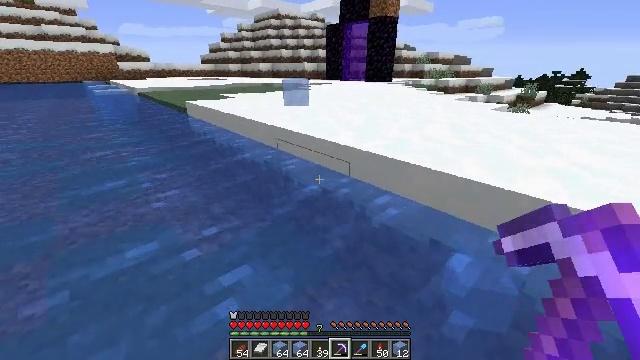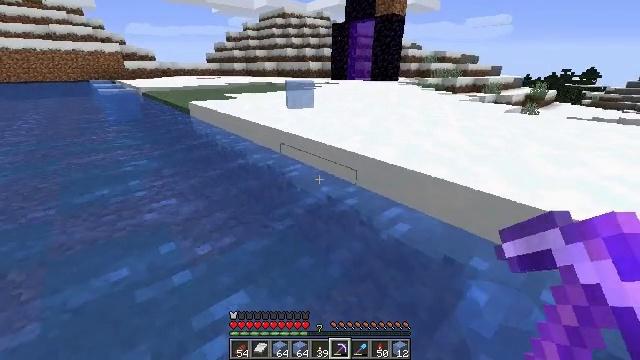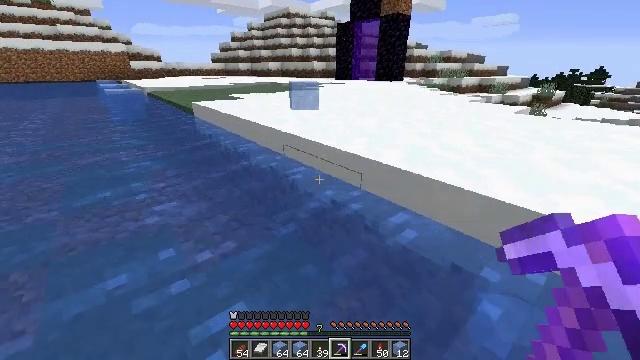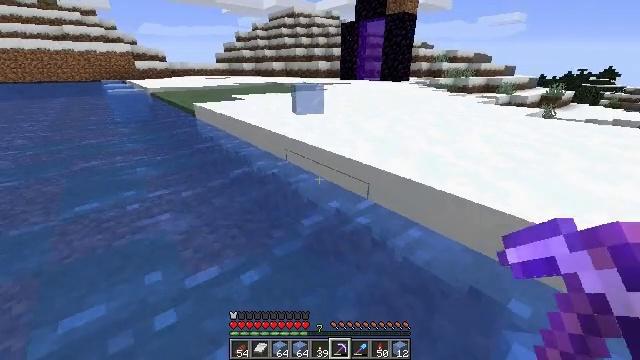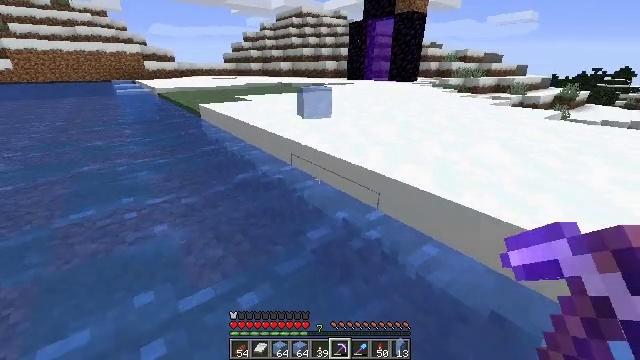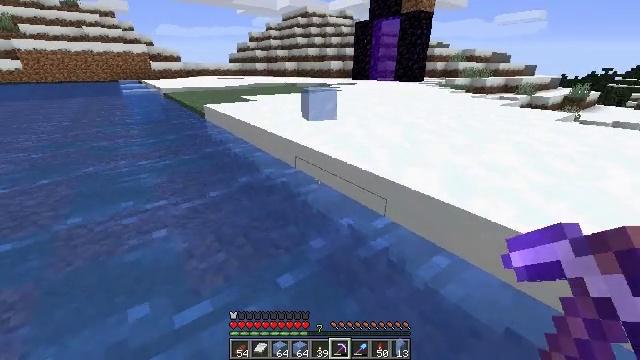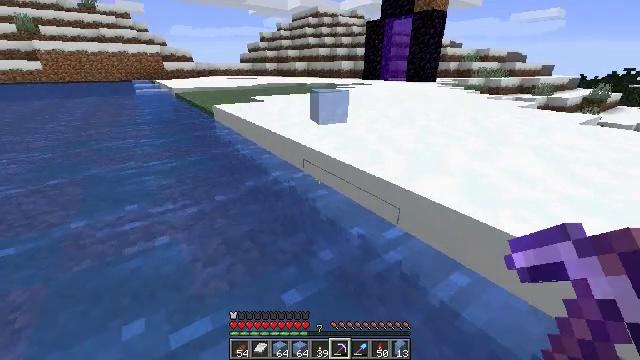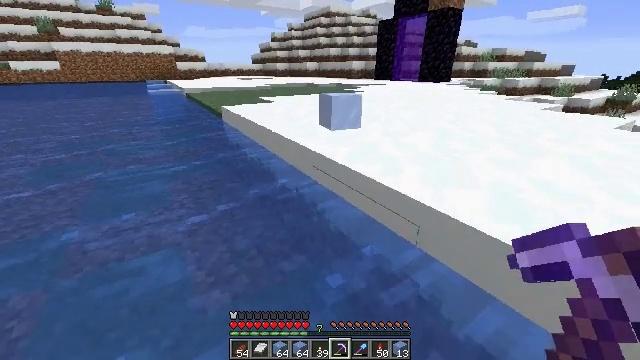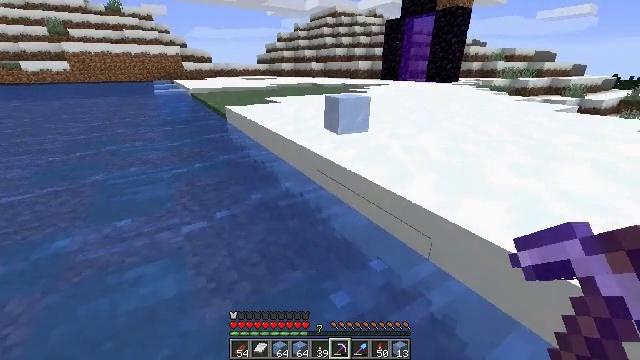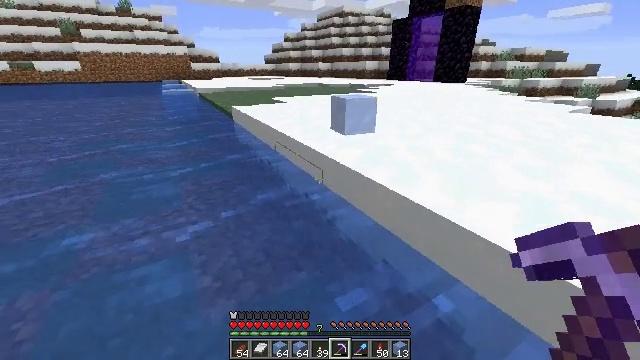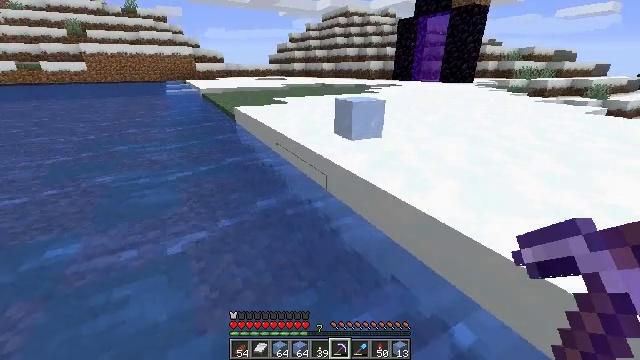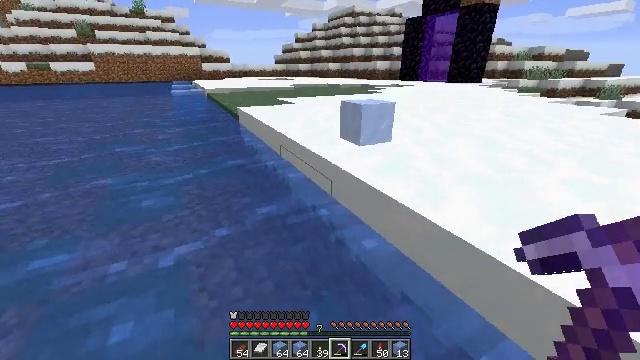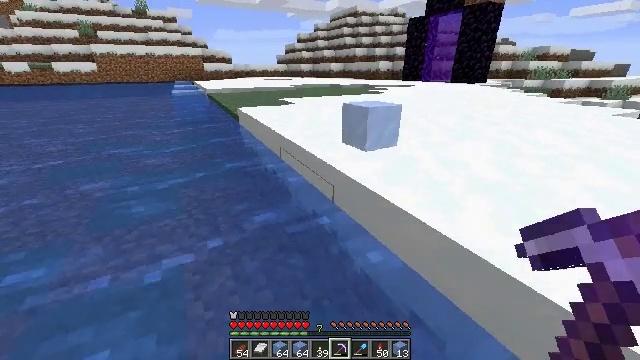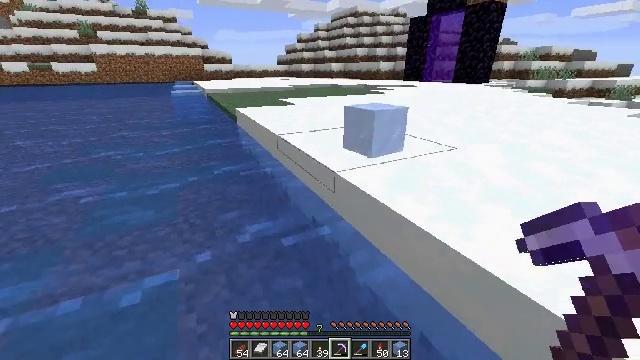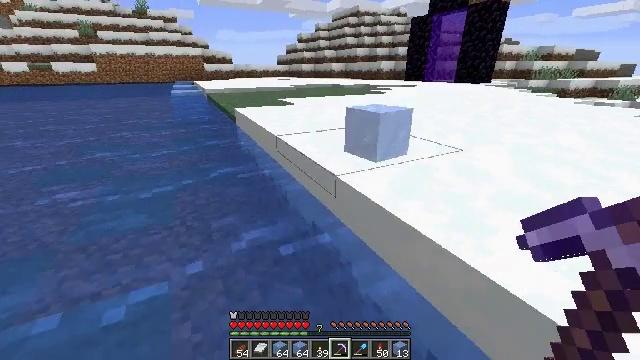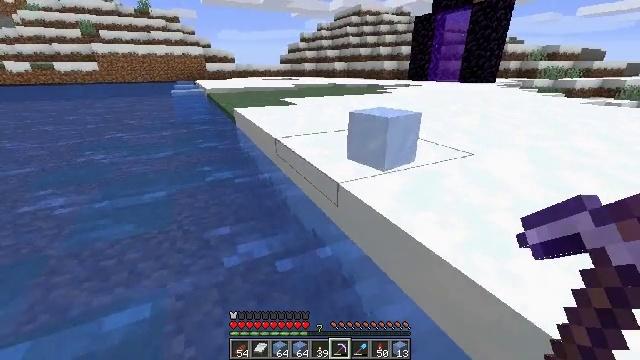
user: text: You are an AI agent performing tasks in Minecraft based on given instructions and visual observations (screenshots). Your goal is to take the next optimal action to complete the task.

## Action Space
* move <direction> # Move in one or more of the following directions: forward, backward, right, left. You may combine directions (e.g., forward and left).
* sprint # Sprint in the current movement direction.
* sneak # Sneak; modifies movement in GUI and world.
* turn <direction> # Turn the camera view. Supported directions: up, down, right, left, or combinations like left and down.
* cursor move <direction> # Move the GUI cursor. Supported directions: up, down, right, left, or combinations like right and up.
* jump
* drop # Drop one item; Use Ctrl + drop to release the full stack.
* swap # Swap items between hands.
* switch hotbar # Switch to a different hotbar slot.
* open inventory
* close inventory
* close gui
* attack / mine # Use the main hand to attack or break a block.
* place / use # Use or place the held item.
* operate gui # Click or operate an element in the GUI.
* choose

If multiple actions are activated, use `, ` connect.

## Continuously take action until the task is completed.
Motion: motion action
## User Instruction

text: Harvest the ice from frozen areas.
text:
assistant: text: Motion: move forward, turn left
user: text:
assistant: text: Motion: move forward
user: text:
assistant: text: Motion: move forward
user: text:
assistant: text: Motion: move forward, turn left
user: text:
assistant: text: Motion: move forward, turn left
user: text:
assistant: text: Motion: move forward, turn left
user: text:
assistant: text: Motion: move forward, turn left
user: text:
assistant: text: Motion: move forward, turn left
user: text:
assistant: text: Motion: move forward, turn left
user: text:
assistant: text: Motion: move forward
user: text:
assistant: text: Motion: move forward, turn left
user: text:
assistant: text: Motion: move forward
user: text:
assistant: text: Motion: move forward
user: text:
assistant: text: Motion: move forward
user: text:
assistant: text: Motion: move forward
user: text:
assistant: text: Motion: move forward
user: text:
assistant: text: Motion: move forward
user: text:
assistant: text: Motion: move forward
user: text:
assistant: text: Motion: move forward, jump
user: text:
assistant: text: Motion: move forward, jump
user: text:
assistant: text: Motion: move forward, jump
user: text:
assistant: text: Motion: move forward, jump
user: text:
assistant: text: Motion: move forward, jump
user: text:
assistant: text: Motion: move forward, turn left, jump
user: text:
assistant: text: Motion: move forward, turn left, jump
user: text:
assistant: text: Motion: move forward, turn left, jump
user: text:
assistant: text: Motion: move forward, turn left, jump
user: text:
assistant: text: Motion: move forward, turn left, jump
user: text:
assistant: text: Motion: move forward, turn left
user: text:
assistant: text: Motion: move forward